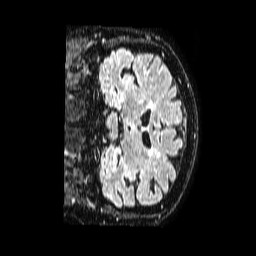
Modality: FLAIR
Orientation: coronal
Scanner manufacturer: philips
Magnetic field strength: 1.5 T
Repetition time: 4.8 s
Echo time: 0.3 s